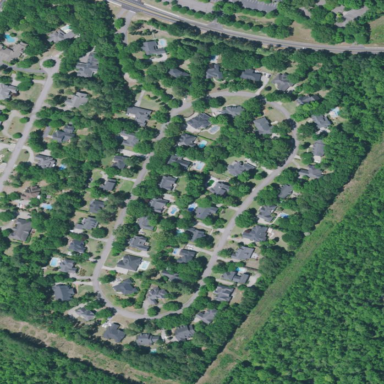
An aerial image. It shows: Single-family residential area within subdivision.